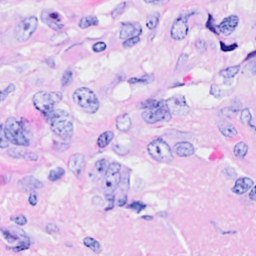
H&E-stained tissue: Breast